Question: I have a square of side length 1 . Now, after each second, each square of side L will break into four squares each of side L/2.

I need the compute the total perimeter of the resulting figure, where total perimeter is defined as the sum of lengths of all line segments in the resulting figure. For example, the total perimeter of the image on the left is '4L' while that on the right is '6L' - '4L' from the regular square edges and '2L' from the internal line segments.
My code:
'''
#include <cmath>
#include <cstdio>
#include <vector>
#include <iostream>
#include <algorithm>
using namespace std;
#define mod <PHONE>
int main() {
int s;
cin>>s;
long long int ans=4;
for(int i=1;i<=s;i++)
ans+=1<<i;
ans=ans%mod;
cout<<ans<<endl;
return 0;
}
'''
Since the final answer might not fit in a 64-bit signed integer, I am required to compute the answer modulo '<PHONE>'.
I am not getting the correct output. PLease help
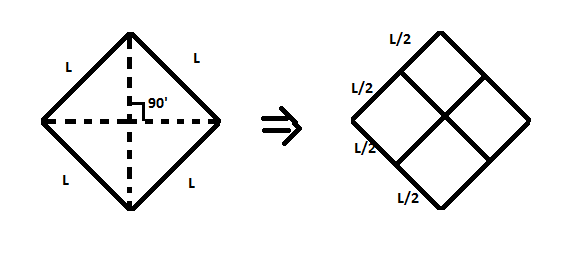
Answer: Solve it recursively - let 'P(L, n)' be the "perimeter" of the figure obtained after 'n' iterations, starting with an 'LxL' square. So, 'P(L, n+1) = 4*P(L/2,n) - 2*L'. Also, since the perimeter is linear, 'P(L/2, n) = P(L, n)/2', giving you 'P(L,n) = 2*P(L,n-1) - 2*L'. Substitute 'L=1' and run your loop.
'''
int s;
cin>>s;
long long int ans=4;
for(int i=1;i<=s;i++)
{
ans = 2*(ans-1);
ans=ans%mod;
}
'''